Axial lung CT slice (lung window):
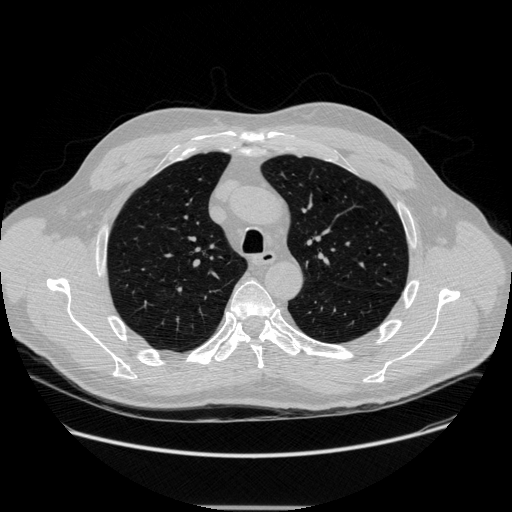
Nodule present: no